Question: I have a problem with placing two fluid divs next to one with fixed size.
This picture will better explain what I'm trying to do
'#menu' is with fixed width;
'#owl' is 60% of the wrapper;
'#right' menu is 40% of the wrapper
Bigger version of the picture <URL>
Thank in advance.
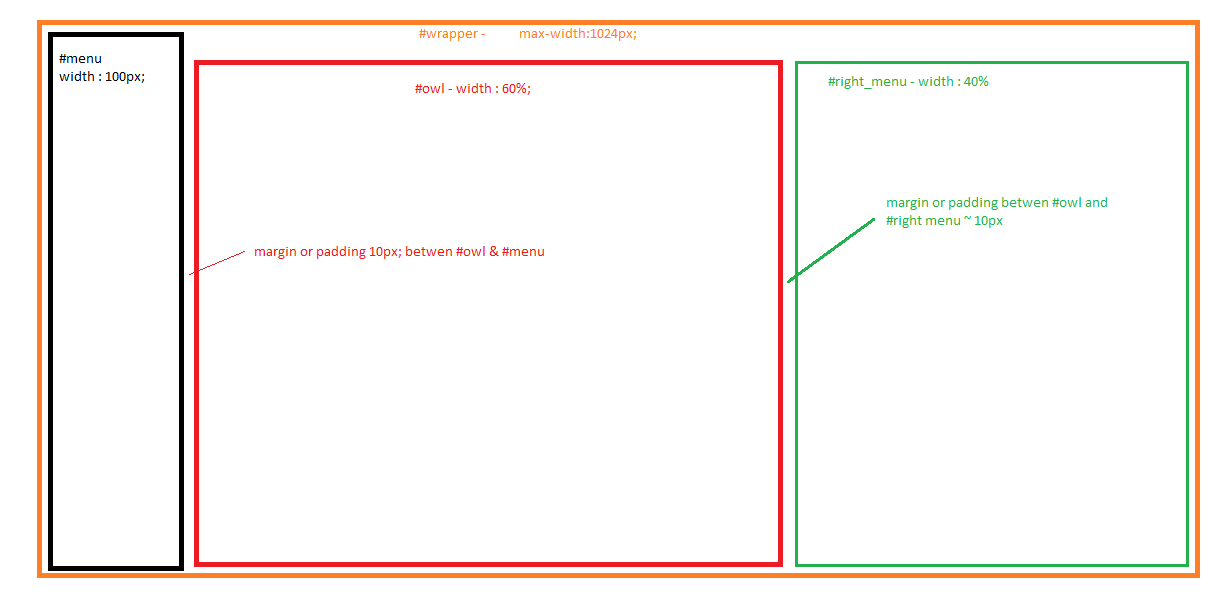
Answer: Please check this solution.
I have warped the right part to a new div to set the width 100%.
The only problem is that second margin has to be added as percentage if you want to avoid 'calc()'.
'''
#menu {
position: fixed;
width: 100px;
border: 4px solid black;
}
#inner_container {
width: 100%;
padding-left: 110px;
}
#owl {
position: relative;
width: 60%;
border: 4px solid red;
display: inline-block;
}
#right_menu {
position: relative;
width: 38%;
border: 4px solid green;
display: inline-block;
margin-left: 2%
}
#menu, #inner_container, #owl, #right_menu {
box-sizing: border-box;
}
'''
'''
<div id="container">
<div id="menu">menu</div>
<div id="inner_container">
<div id="owl">owl</div><!--
--><div id="right_menu">right menu</div>
<div>
</div>
'''
Fiddle: <URL>